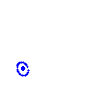
Particle: proton